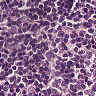
Metastatic tissue present: no